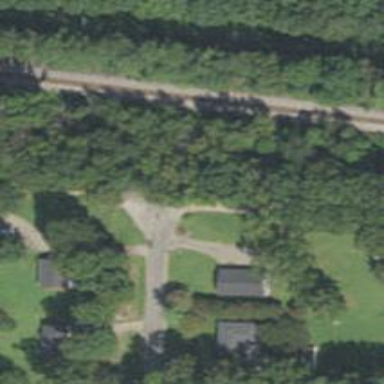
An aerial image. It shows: Residential road.